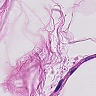
Metastatic tissue present: no